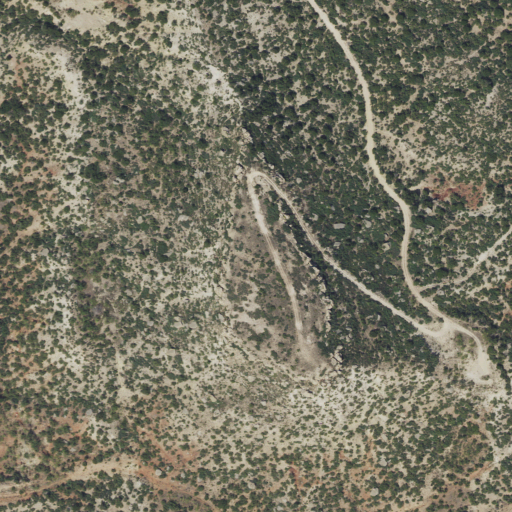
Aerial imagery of mountain in Texas named Cooper Mountain containing shrub and grassland